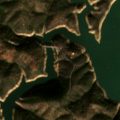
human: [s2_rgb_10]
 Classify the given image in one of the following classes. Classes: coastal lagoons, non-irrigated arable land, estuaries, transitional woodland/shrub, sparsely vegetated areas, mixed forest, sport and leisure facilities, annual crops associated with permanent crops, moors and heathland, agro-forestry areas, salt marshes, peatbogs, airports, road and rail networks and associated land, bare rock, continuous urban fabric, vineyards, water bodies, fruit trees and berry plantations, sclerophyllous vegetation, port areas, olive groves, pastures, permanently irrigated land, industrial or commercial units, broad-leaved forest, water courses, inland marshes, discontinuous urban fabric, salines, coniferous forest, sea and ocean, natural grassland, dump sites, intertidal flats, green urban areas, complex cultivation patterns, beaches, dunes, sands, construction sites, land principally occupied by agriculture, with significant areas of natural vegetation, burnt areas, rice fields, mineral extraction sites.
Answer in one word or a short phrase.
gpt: agro-forestry areas, broad-leaved forest, water bodies